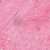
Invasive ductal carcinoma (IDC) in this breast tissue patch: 0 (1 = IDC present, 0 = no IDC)